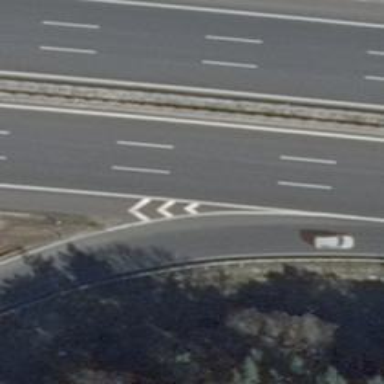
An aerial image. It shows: Asphalt motorway.